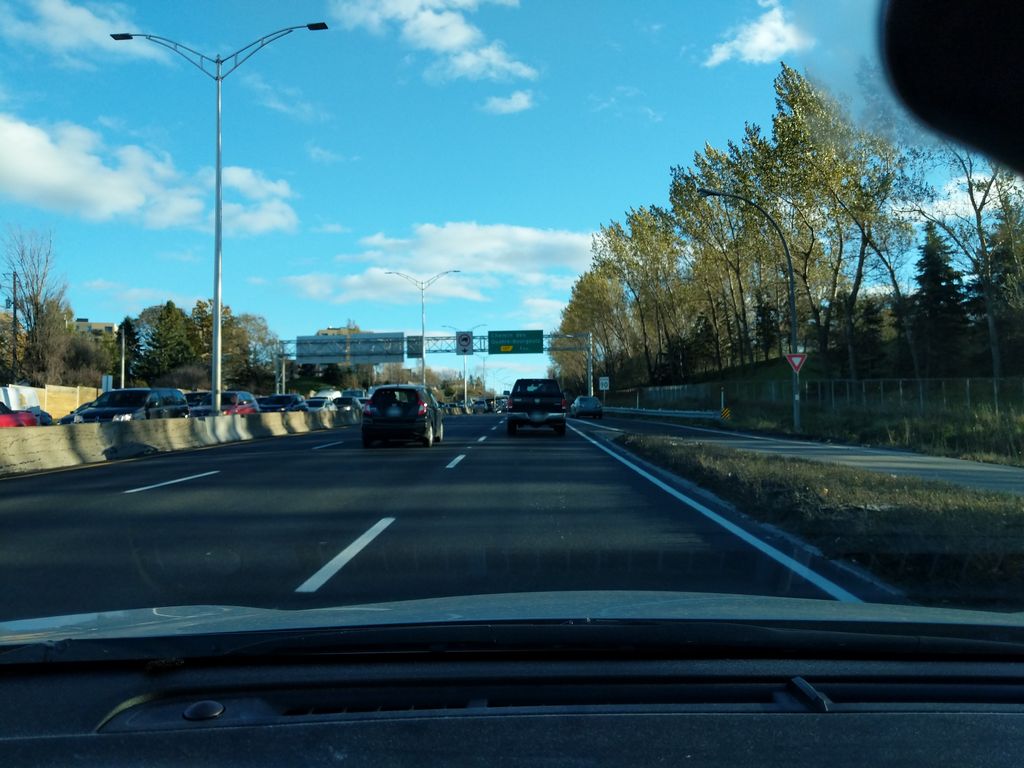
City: quebec_city